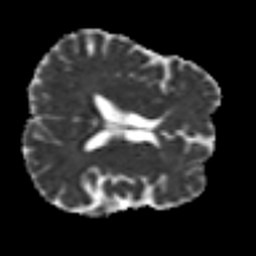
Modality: MD
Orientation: axial
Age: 48
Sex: male
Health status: ill
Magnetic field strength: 3 T
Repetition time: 8.4 s
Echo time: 0.0926 s